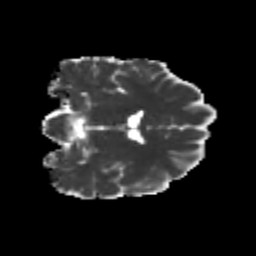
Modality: MD
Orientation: coronal
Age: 24
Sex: male
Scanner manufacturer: siemens
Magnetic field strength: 3 T
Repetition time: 3.5 s
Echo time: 0.104 s